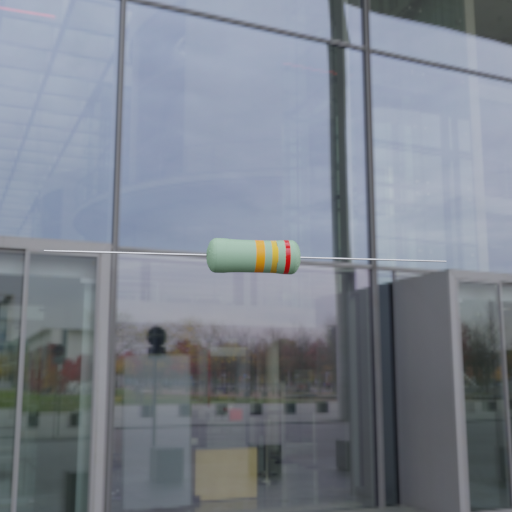
Resistor colour bands (in order): orange, gold, red